Question: For some reason Core Graphics is drawing an extra outline around my path. Here is some sample code.
'''
CGContextRef context = UIGraphicsGetCurrentContext();
CGContextClearRect(context, rect);
CGContextSaveGState(context);
float startRadius = 71.0;
float startAngle = 135, endAngle = 405;
endAngle = startAngle + (endAngle - startAngle)*drawValue;
int clockwise = 0;
if(isTargetFiller) {
if(drawValue < 0.0)
clockwise = 1;
startAngle = 270;
endAngle = 405;
endAngle = startAngle + (endAngle - startAngle)*drawValue;
}
CGPoint center = CGPointMake(75, 75);
CGContextMoveToPoint(context, center.x, center.y);
CGContextAddArc(context, center.x, center.y, startRadius, DEG_2_RAD(startAngle),
DEG_2_RAD(endAngle), clockwise);
CGContextClosePath(context);
CGContextClip(context);
UIImage *bigImage = [UIImage imageNamed:@"CTracker_Full.png"];
CGPoint topLeftOffset = CGPointMake(
(self.bounds.size.width - bigImage.size.width) / 2,
(self.bounds.size.height - bigImage.size.height) / 2);
[bigImage drawAtPoint: topLeftOffset blendMode:kCGBlendModeNormal alpha:1.0];
CGContextSetBlendMode (context, kCGBlendModeMultiply);
float green = 1.0;
float red = 0.0;
if(value > 0.5) {
green = 1.0 - (value - 0.5) / 0.5;
red = (value - 0.5) / 0.5;
}
UIColor *tintColor = [UIColor colorWithRed:red green:green blue:0.0 alpha:1.0];
CGContextSetFillColor(context, CGColorGetComponents(tintColor.CGColor));
CGContextFillRect(context, rect);
CGContextSetBlendMode(context, kCGBlendModeDestinationIn);
[bigImage drawAtPoint:topLeftOffset blendMode:kCGBlendModeDestinationIn
alpha:1.0];
'''
Here is what it is currently drawing:

As you can see, there is an outline around the actual shape that leads to the center of the image.
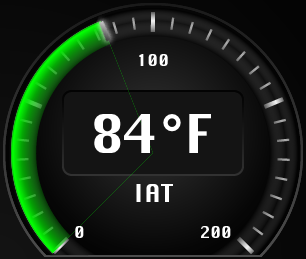
Answer: Figured it out myself right after posting this. Hopefully this will help someone else.
Changed the last little bit of code to:
'''
UIColor *tintColor = [UIColor colorWithRed:red green:green blue:0.0 alpha:1.0];
CGContextSetFillColor(context, CGColorGetComponents(tintColor.CGColor));
CGContextFillRect(context, rect);
CGContextRestoreGState(context);
CGContextSaveGState(context);
CGContextSetBlendMode(context, kCGBlendModeDestinationIn);
[bigImage drawAtPoint:topLeftOffset blendMode:kCGBlendModeDestinationIn alpha:1.0];
'''